Question: I want to implement dragging the cards in such a way that the rearrangement of the cards starts when the card that I am dragging does not completely overlap the element, but only 50%.
Check out an example:

Now, for the right card to move to the left, I need to completely overlap it with the one I am dragging.
I tried overriding this method from ItemTouchHelper.Callback:
'''
public float getMoveThreshold(@NonNull ViewHolder viewHolder) {
return .5f;
}
'''
But it didn't help.
So how can I make the swap happen at 50% and not at 100% overlap?
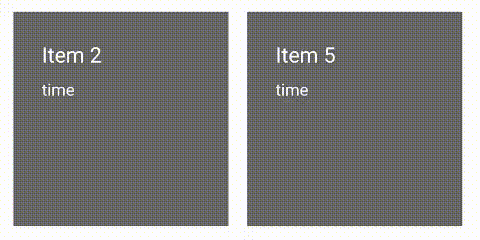
Answer: <URL>
You need to override the chooseDropTarget method from ItemTouchHelper.Callback.
This is how I did it:
'''
// x >= 0.5 (if less than 0.5, it will shake due to constant overlap)
val DRAG_THRESHOLD_PERSENT = 0.5
override fun chooseDropTarget(
selected: ViewHolder,
targets: MutableList<ViewHolder>,
curX: Int, curY: Int
): ViewHolder? {
val verticalOffset = (selected.itemView.height * DRAG_THRESHOLD_PERSENT).toInt()
val horizontalOffset = (selected.itemView.width * DRAG_THRESHOLD_PERSENT).toInt()
val left = curX - horizontalOffset
val right = curX + selected.itemView.width + horizontalOffset
val top = curY - verticalOffset
val bottom = curY + selected.itemView.height + verticalOffset
var winner: ViewHolder? = null
var winnerScore = -1
val dx = curX - selected.itemView.left
val dy = curY - selected.itemView.top
val targetsSize = targets.size
for (i in 0 until targetsSize) {
val target = targets[i]
if (dx > 0) {
val diff = target.itemView.right - right
if (diff < 0 && target.itemView.right > selected.itemView.right) {
val score = abs(diff)
if (score > winnerScore) {
winnerScore = score
winner = target
}
}
}
if (dx < 0) {
val diff = target.itemView.left - left
if (diff > 0 && target.itemView.left < selected.itemView.left) {
val score = abs(diff)
if (score > winnerScore) {
winnerScore = score
winner = target
}
}
}
if (dy < 0) {
val diff = target.itemView.top - top
if (diff > 0 && target.itemView.top < selected.itemView.top) {
val score = abs(diff)
if (score > winnerScore) {
winnerScore = score
winner = target
}
}
}
if (dy > 0) {
val diff = target.itemView.bottom - bottom
if (diff < 0 && target.itemView.bottom > selected.itemView.bottom) {
val score = abs(diff)
if (score > winnerScore) {
winnerScore = score
winner = target
}
}
}
}
return winner
}
'''
I am calculating the offset of the selected view using the factor and width/height. After that I create new borders (left, right, top, bottom), add an offset to the borders of the selected view and then use them instead of the original in the method
- -